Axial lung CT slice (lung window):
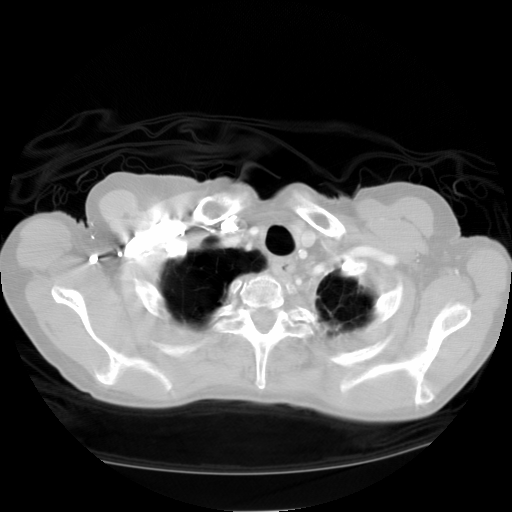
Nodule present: no